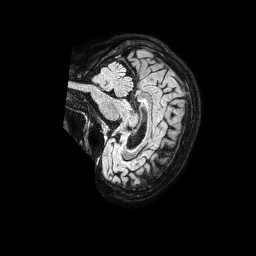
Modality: FLAIR
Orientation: sagittal
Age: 64
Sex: female
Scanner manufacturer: philips
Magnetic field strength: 1.5 T
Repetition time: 4.8 s
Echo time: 0.3 s